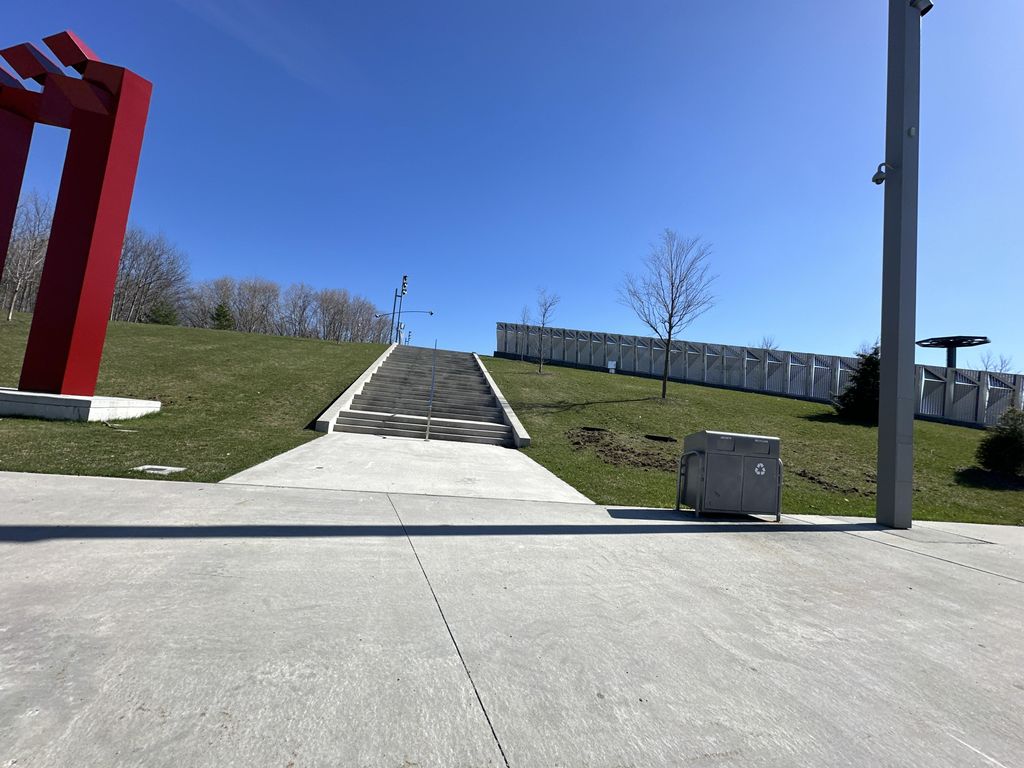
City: montreal